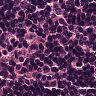
Metastatic tissue present: no